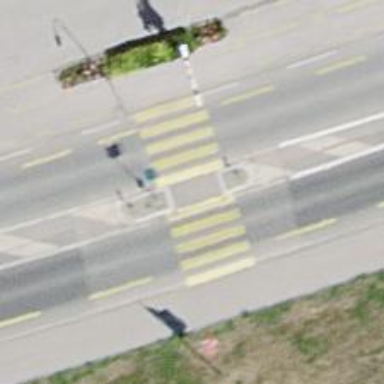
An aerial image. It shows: Marked footway crossing with central island.